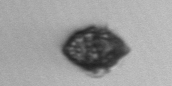
Label: Kryptoperidinium_triquetrum